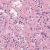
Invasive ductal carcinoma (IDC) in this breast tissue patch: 1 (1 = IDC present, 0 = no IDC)